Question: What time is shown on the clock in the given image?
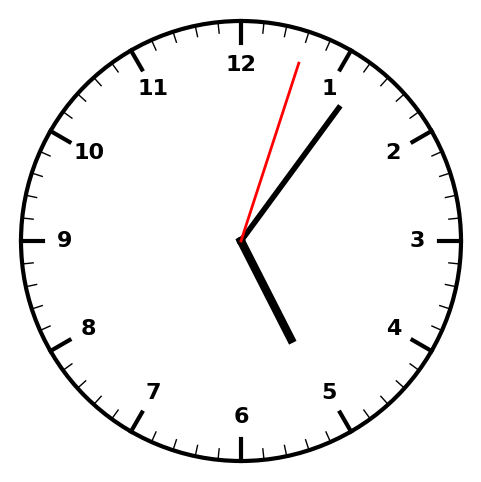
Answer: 05:06:03